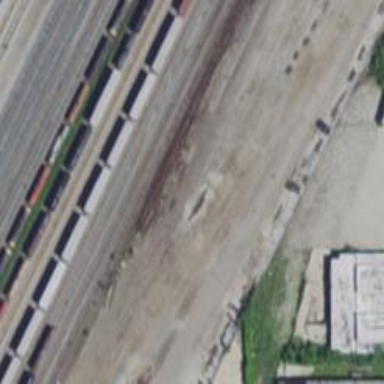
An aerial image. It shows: Railway yard in service.